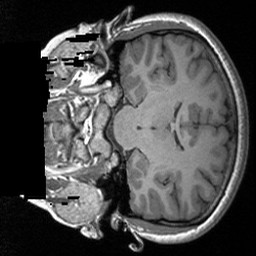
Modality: T1w
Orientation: coronal
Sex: female
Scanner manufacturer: siemens
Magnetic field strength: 3 T
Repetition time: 1.9 s
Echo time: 0.00252 s